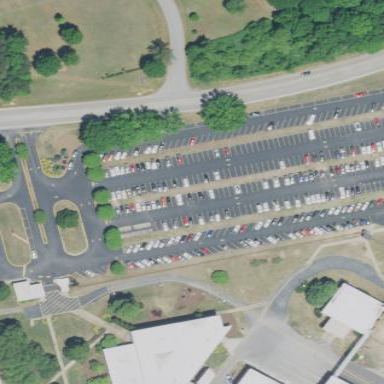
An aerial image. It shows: Parking area.